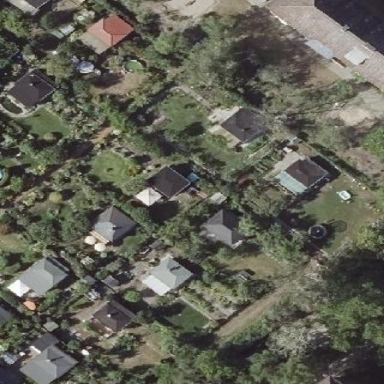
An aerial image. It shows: Plot in the allotments.